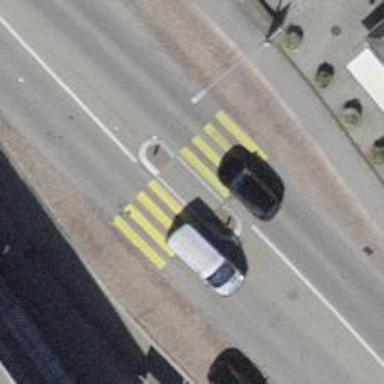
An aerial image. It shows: Zebra crossing on the road.